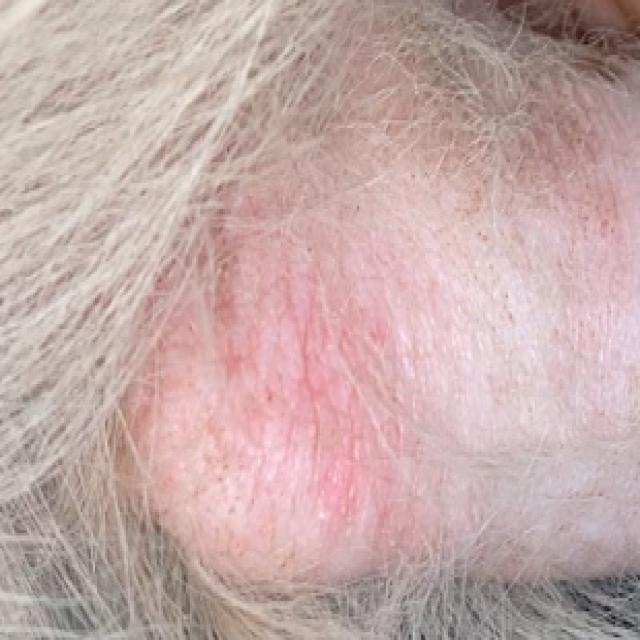
Canine demodicosis (Demodex mange) — caused by Demodex canis mites. Presents with alopecia, follicular papules, pustules, and comedones. Often localized on face and forelimbs.